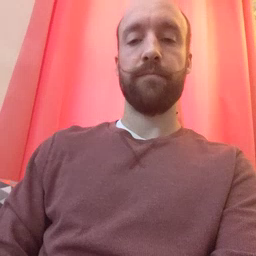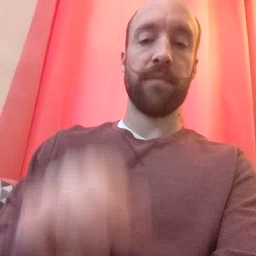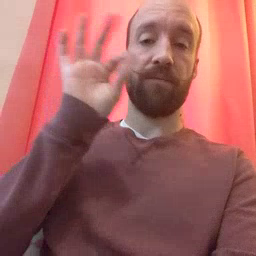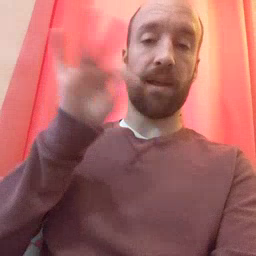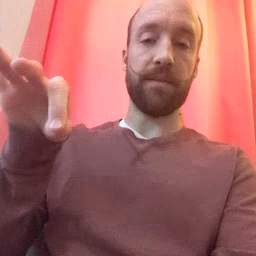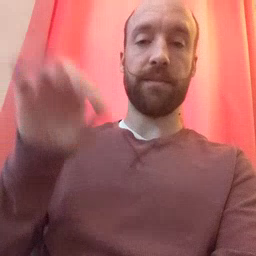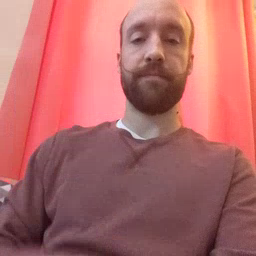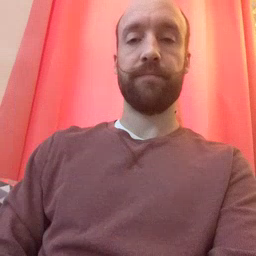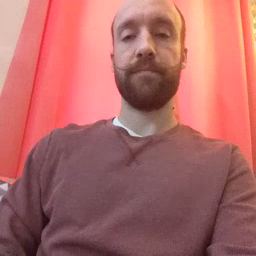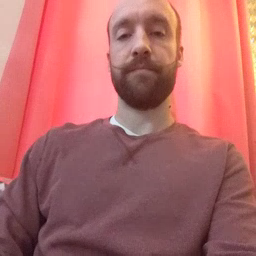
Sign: frenchfries